RGB frame:
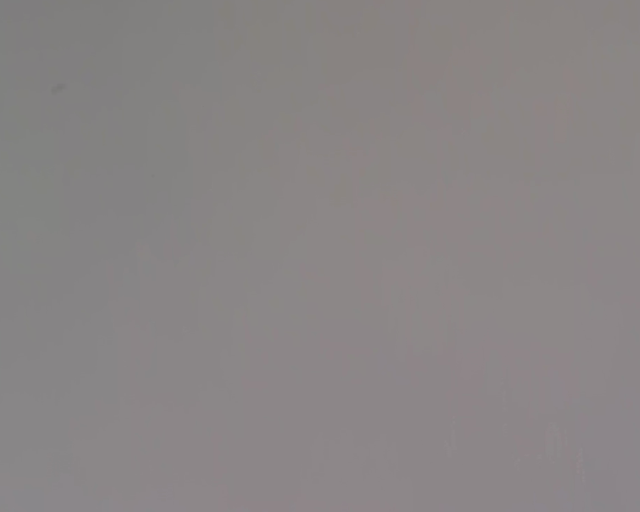
Thermal frame:
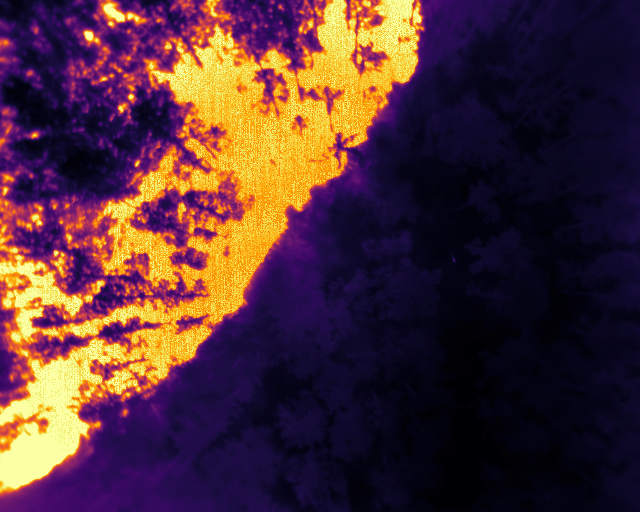
Captured: 2026-02-27 02:37:33
Pixels at or above 80 °C: 98984 (fraction of frame: 0.3021)